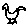
Label: bird